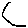
Label: hexagon